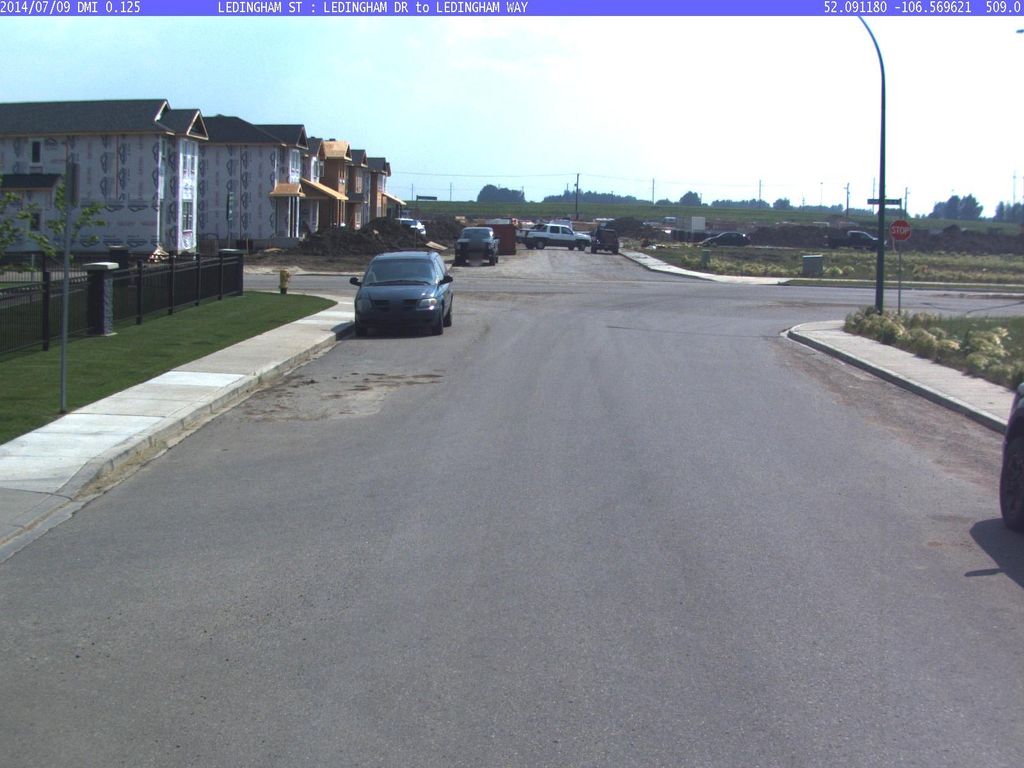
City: saskatoon